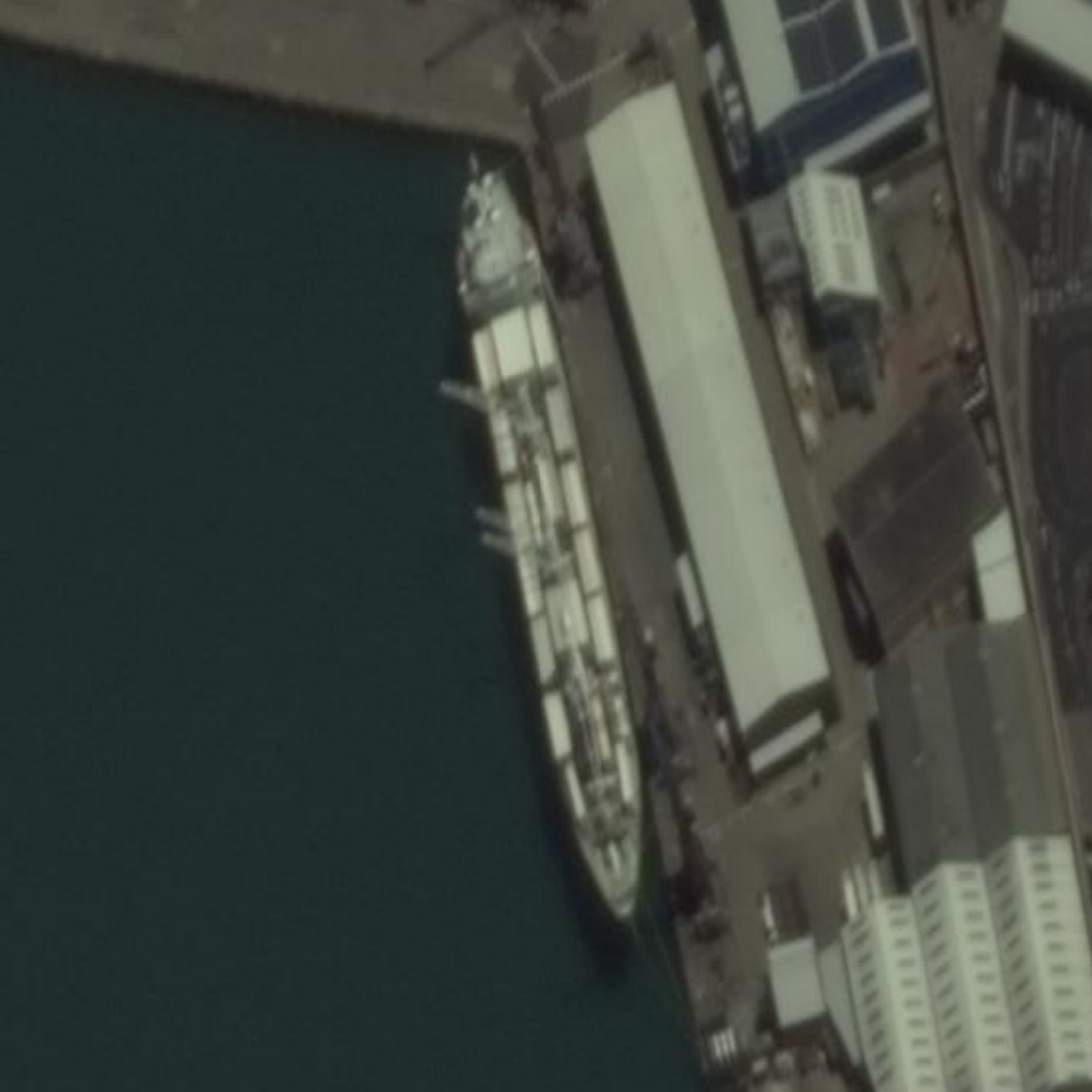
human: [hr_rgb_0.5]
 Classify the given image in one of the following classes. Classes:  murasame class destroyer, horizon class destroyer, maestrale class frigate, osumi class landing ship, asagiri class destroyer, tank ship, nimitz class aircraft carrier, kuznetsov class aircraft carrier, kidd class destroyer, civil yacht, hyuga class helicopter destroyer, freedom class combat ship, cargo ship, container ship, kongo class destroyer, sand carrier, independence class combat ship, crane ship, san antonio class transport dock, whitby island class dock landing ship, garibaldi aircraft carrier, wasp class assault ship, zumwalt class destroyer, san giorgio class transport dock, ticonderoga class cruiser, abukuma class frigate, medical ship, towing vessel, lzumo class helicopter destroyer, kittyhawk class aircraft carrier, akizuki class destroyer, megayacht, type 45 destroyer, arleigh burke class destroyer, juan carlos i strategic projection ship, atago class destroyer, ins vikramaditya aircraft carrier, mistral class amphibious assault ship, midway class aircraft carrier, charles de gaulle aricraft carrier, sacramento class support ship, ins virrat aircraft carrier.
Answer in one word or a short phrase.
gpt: Cargo ship